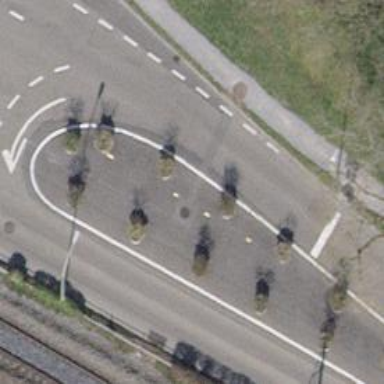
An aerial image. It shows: Planter serving as barrier.